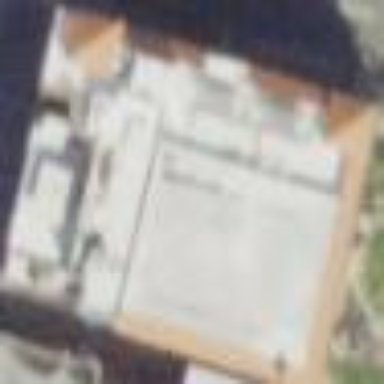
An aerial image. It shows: Historic theatre building.